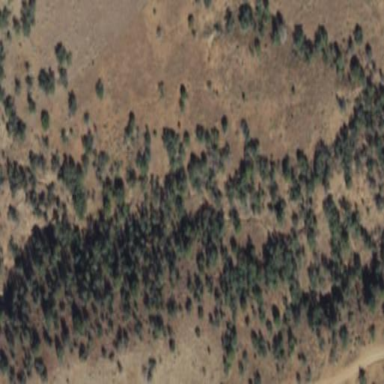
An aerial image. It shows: Evergreen needle-leaved woodland.